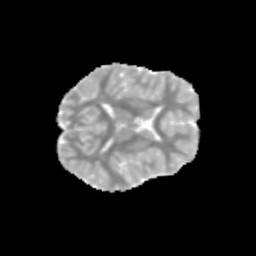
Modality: MD
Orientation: axial
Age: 12
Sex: male
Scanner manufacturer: siemens
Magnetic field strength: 3 T
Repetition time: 3.8 s
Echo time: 0.07 s